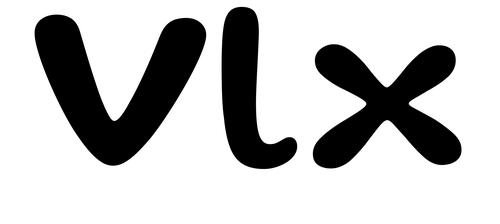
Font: Gluten_Medium